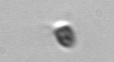
Label: Pyramimonas